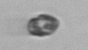
Label: Heterocapsa_rotundata